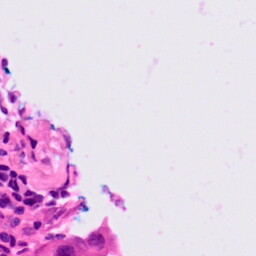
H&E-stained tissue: Lung